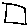
Label: square